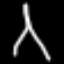
Label: The Eiffel Tower